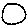
Label: circle